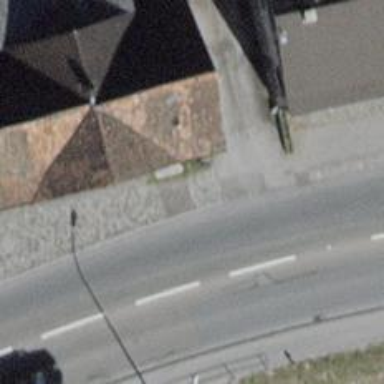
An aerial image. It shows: Bus stop with platform for public transport.